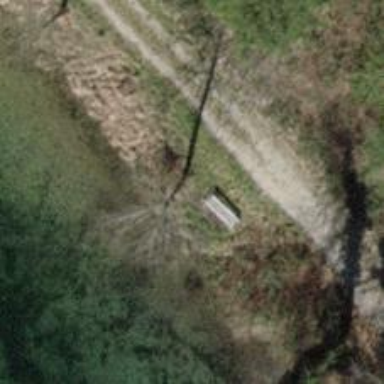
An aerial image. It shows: Brown bench in the vicinity.